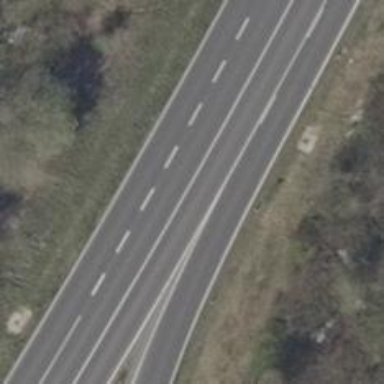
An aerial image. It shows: Motorway trunk link.